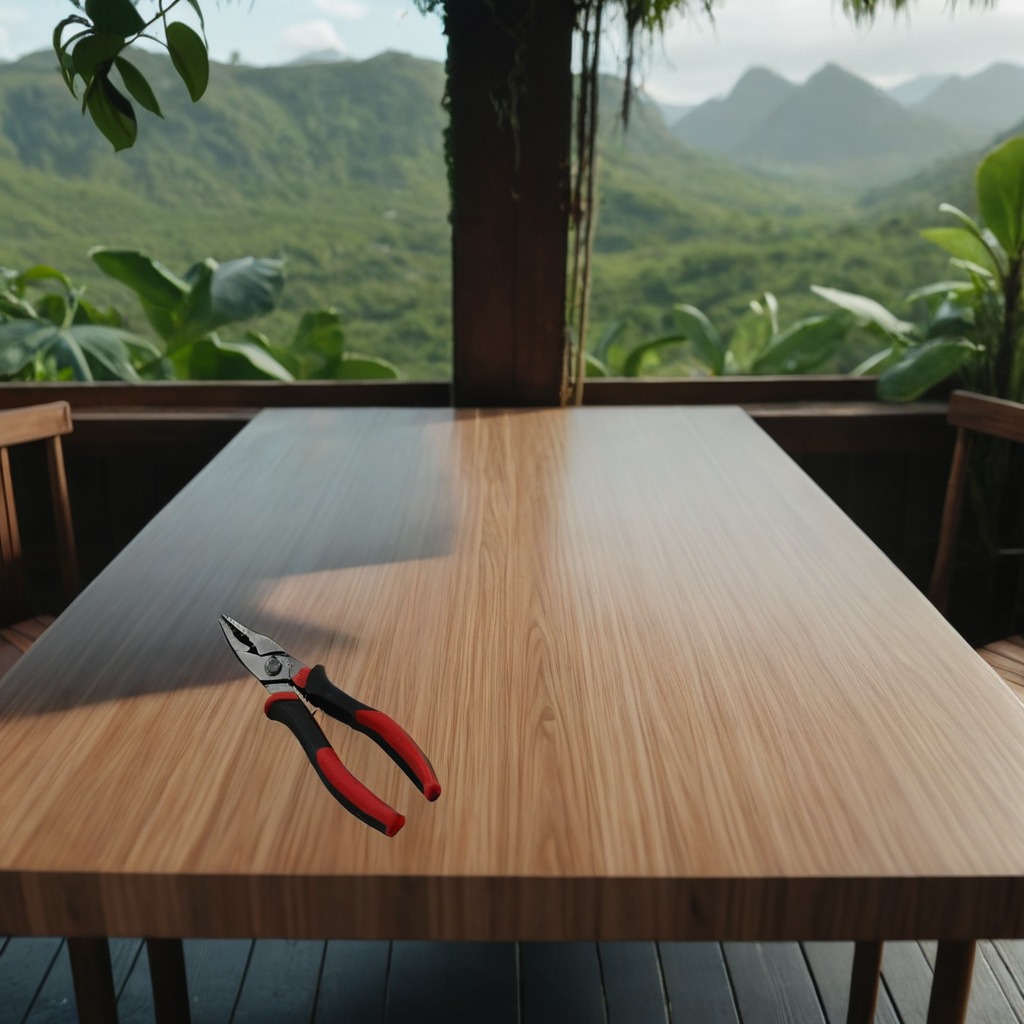
A plier is lying on the wooden table.